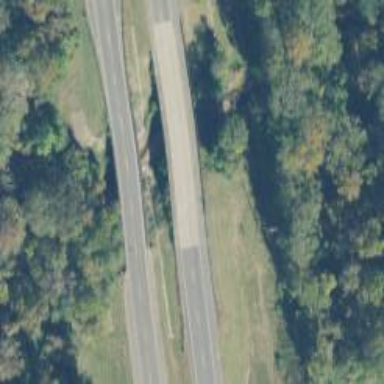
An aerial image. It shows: Bridge crossing over highway trunk expressway.